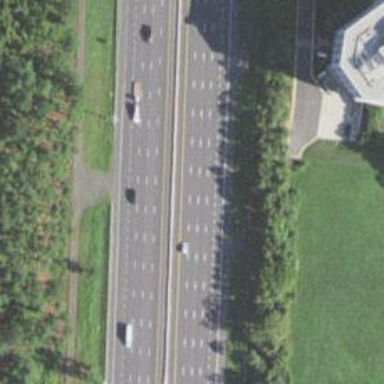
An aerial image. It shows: Asphalt motorway.